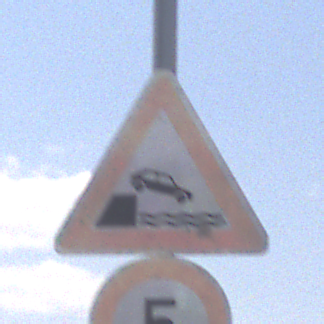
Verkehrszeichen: Ufer
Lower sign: Geschwindigkeit5
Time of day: Midday
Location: Outdoor (Nature)
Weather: PartlyCloudy
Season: NotSpecified
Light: Natural